Question: Count the number of objects in the diagram.
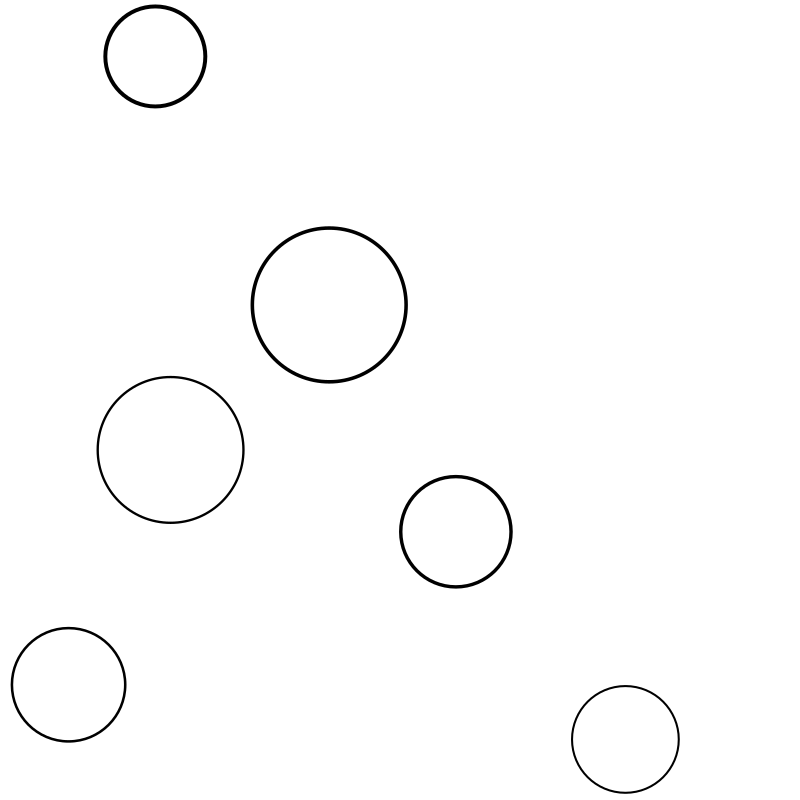
Answer: 6